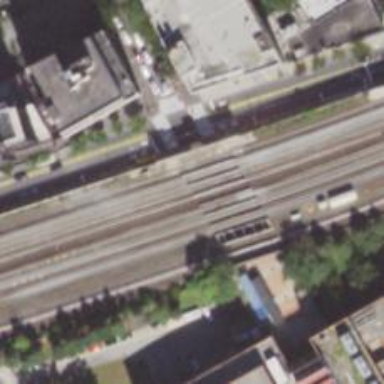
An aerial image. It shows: Bridge with electrified railway tracks.